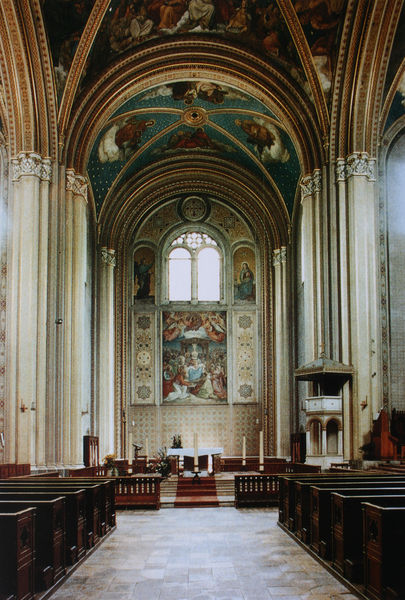
Titel: Blick durch das Querschiff nach Norden
Künstler: Friedrich von Gärtner
Standort: München
Institution: Ludwigskirche
Schlagwörter: gemälde, gott, schatten, weiß, grün, sitzen, braun, bunt, fenster, holz, licht, pfeiler, säule, säulen, terasse, rot, malerei, ornament, teppich, alt, architektur, bibel, bild, innenraum, kirche, boden, gold, decke, innen, gotik, engel, schiff, bogen, fußboden, bank, rundbogen, treppe, treppen, gestühl, kerze, kerzen, stufe, stufen, hoch, foto, fotografie, bögen, gewölbe, religion, stern, rippen, sterne, beten, gebet, altar, bänke, hauptschiff, hochaltar, inneres, kapitelle, kathedrale, langhaus, kapitell, kirchenbank, kirchenschiff, kreuzrippengewölbe, lettner, mittelgang, schranke, heiligenschein, kirchenbänke, mittelschiff, bündelpfeiler, dienste, gotisch, kanzel, kreuzgewölbe, kreuzgratgewölbe, rosette, christus, jesus, christlich, altarraum, apsis, fresken, chor, kapelle, hochzeit, deckengemälde, fresko, vorlage, maria, sitzbank, sakral, christentum, goldgrund, pass, altarbild, sakralbau, osten, maßwerk, nischen, deckenmalerei, romanisch, bogengang, sitzreihen, kircheninnenraum, neugotik, biforien, schalldeckel, malereien, sakralraum, holzbänke, altargemälde, ausmalung, altarretabel, tafelbilder, alta, schlussteine, arhcitektur, säulenbündel, kommuniongitter, kircheä, triforienfenster, pfeilervorlagen, kirchengestühl, heilide, tafeelbild, altaur, bänkde, pdeiler, schor, altar+, hochzeit#, deinste, kreuzgewöble, ostette, rippenbögen